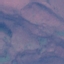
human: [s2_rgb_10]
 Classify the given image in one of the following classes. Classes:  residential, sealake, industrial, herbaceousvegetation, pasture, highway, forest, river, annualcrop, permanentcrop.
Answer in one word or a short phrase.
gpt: HerbaceousVegetation